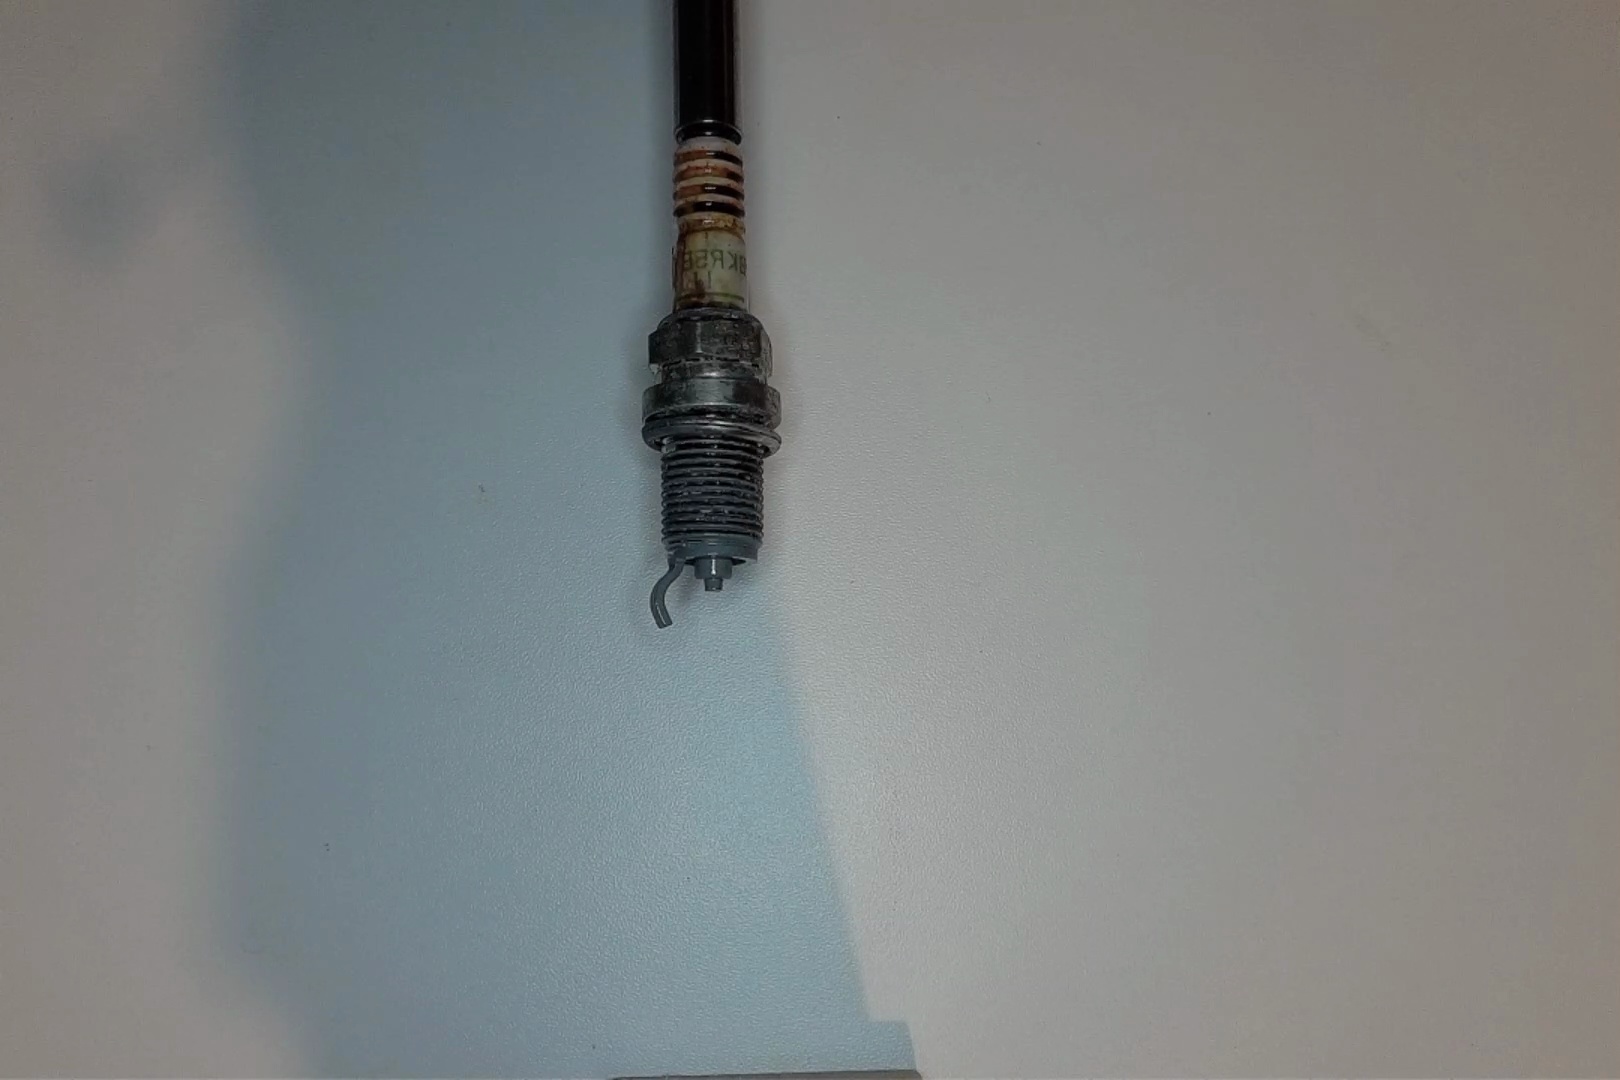
Label: anomaly